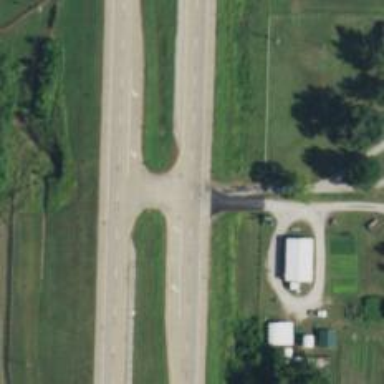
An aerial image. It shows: Trunk link highway.